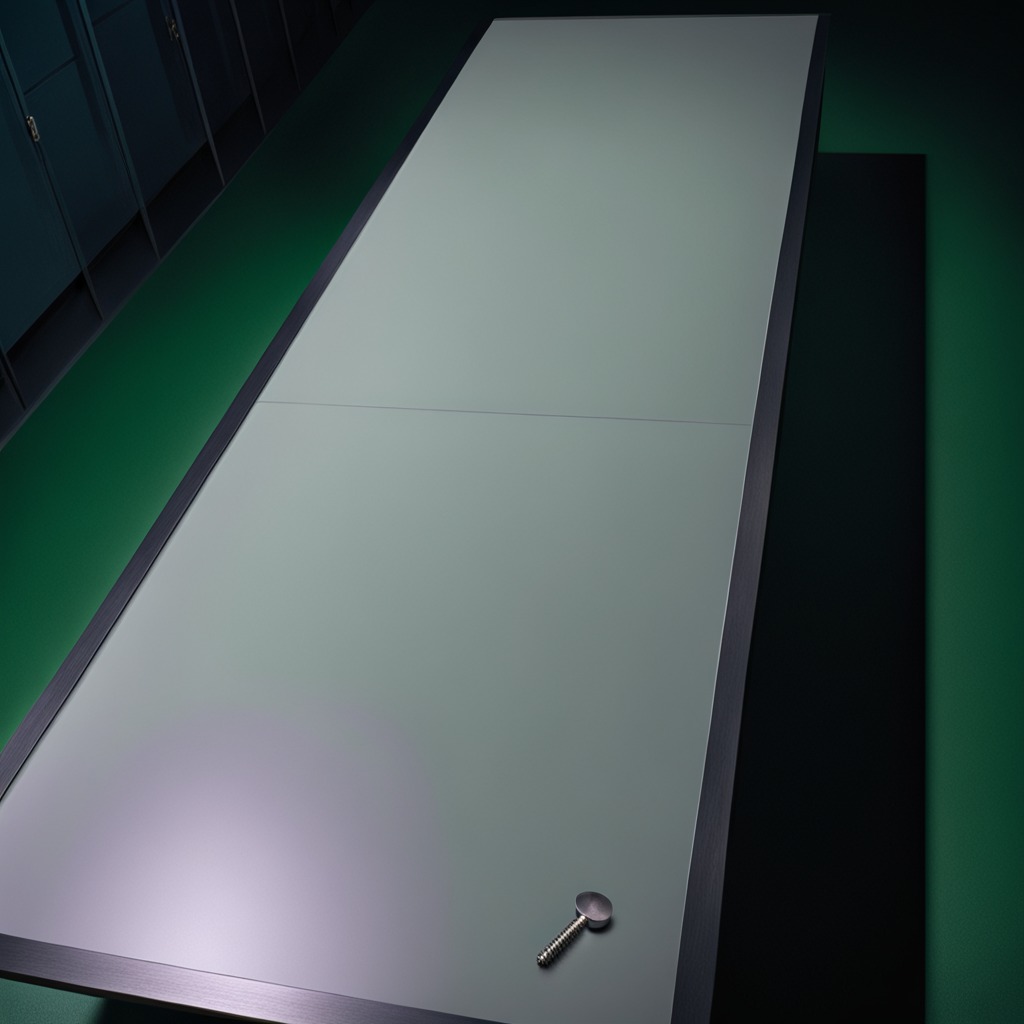
A metal screw is lying on the table in the railway signal maintenance room.